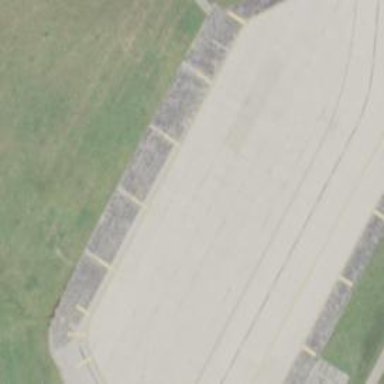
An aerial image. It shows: Apron at the airport.